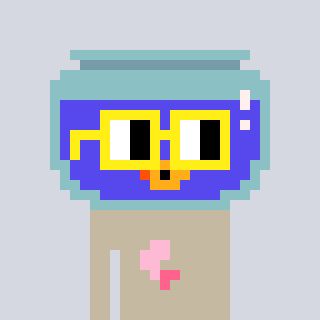
a pixel art character with square yellow glasses, a goldfish-shaped head and a bege-colored body on a cool background